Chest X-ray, PA view. Patient: 70 years old, sex M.
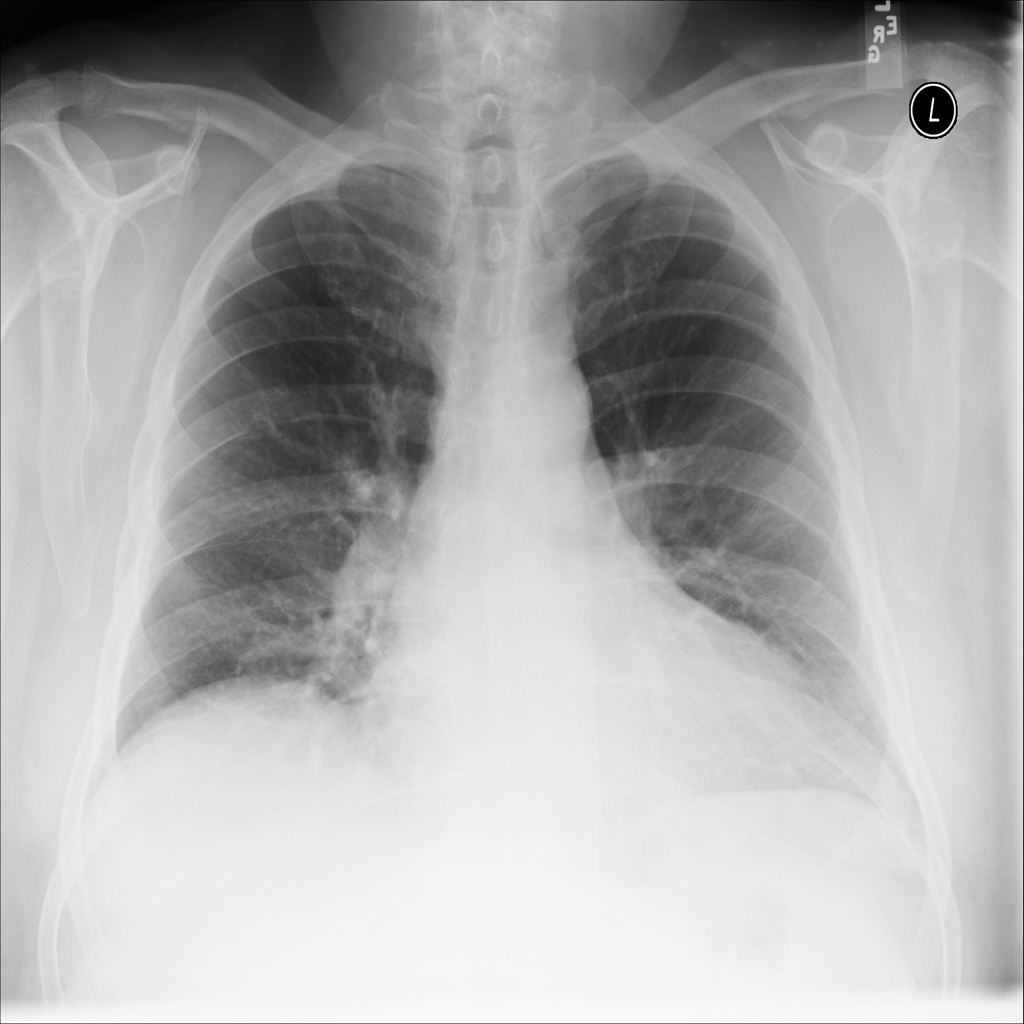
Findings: Cardiomegaly